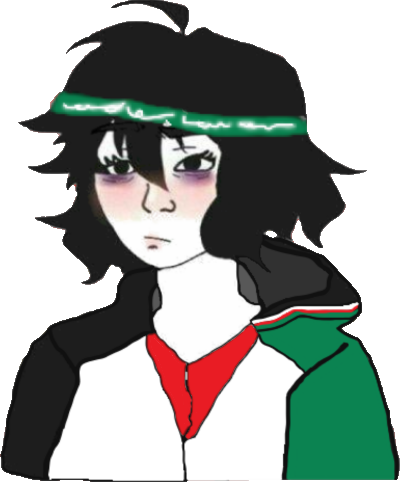
Label: 5_Doomer_Girl